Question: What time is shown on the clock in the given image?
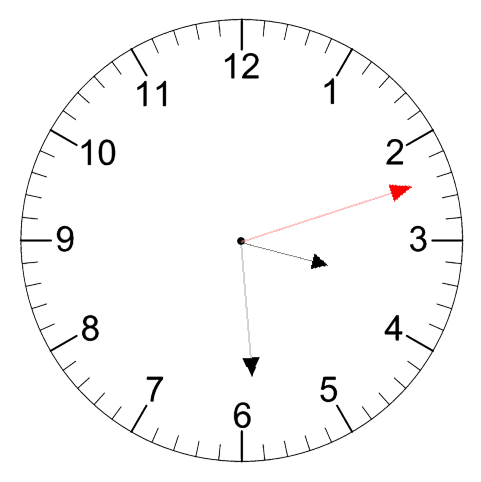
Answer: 03:29:12